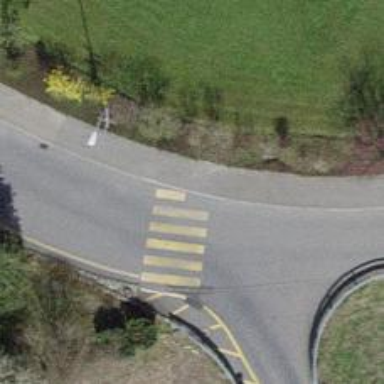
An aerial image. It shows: Kerb barrier.